Question: I'm trying to use a prepared statement in mysql workbench in a cursor. The cursor works on a very big data set so it is executed many times. Every time a new result is shown for the EXECUTE step. This results eventually in mysql workbench crashing because of too many open result windows.
In the cursor I do something like this:
'''
PREPARE stmt2 FROM @eveningQuery;
EXECUTE stmt2;
DEALLOCATE PREPARE stmt2;
'''
Normally I use stuff like
'''
set aVar = (EXECUTE stmt2);
'''
to silence the query but EXECUTE doesn't work like that.
Does anybody know how you can disable the output for the EXECUTE command in mysql?
Note: I understand how i can retrieve the data in a variable, however what I want to prevent is that it is displayed in the results overview like this
This will make mysql-workbench crash when looped too much.
because it was asked an example of the @eveningQuery.
> SET @eveningQuery = CONCAT('select @resultNm := exists (select idSplitBill from tb_SplitDay where idSplitBill =', idSplitBillVar, ' and ', @columnNameEv ,' = 1 and softdelete = 0)');
idSplitBillVar = the id coming from the cursor.
@columnNameEv = a column that i am filling in variably.
I added this info because it was asked, however it doesn't really matter in my opinion because the question still stands even with the most simple query. When you execute a prepared statement, you will get a output result. I just want to disable this behaviour.
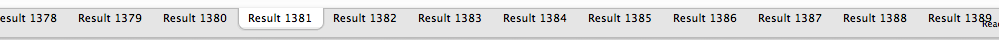
Answer: The query you use creates new result-set, and GUI client show it (...many times) -
'''
SELECT @resultNm:=EXISTS(
SELECT idSplitBill FROM tb_SplitDay
WHERE idSplitBill =', idSplitBillVar, ' AND ', @columnNameEv ,' = 1 AND softdelete = 0
)
'''
You can rewrite this query, and result-set won't be created -
'''
SELECT EXISTS(
SELECT idSplitBill FROM tb_SplitDay
WHERE idSplitBill =', idSplitBillVar, ' AND ', @columnNameEv ,' = 1 AND softdelete = 0
)
INTO @resultNm
'''